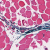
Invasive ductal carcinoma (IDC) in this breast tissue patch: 0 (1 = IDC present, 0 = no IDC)